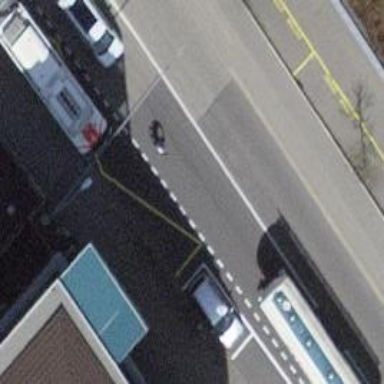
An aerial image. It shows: Primary highway with asphalt surface. It has trolley wires installed.